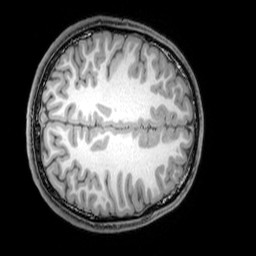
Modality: T1w
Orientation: axial
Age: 21
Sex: male
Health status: healthy
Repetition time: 0.081 s
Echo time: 0.037 s